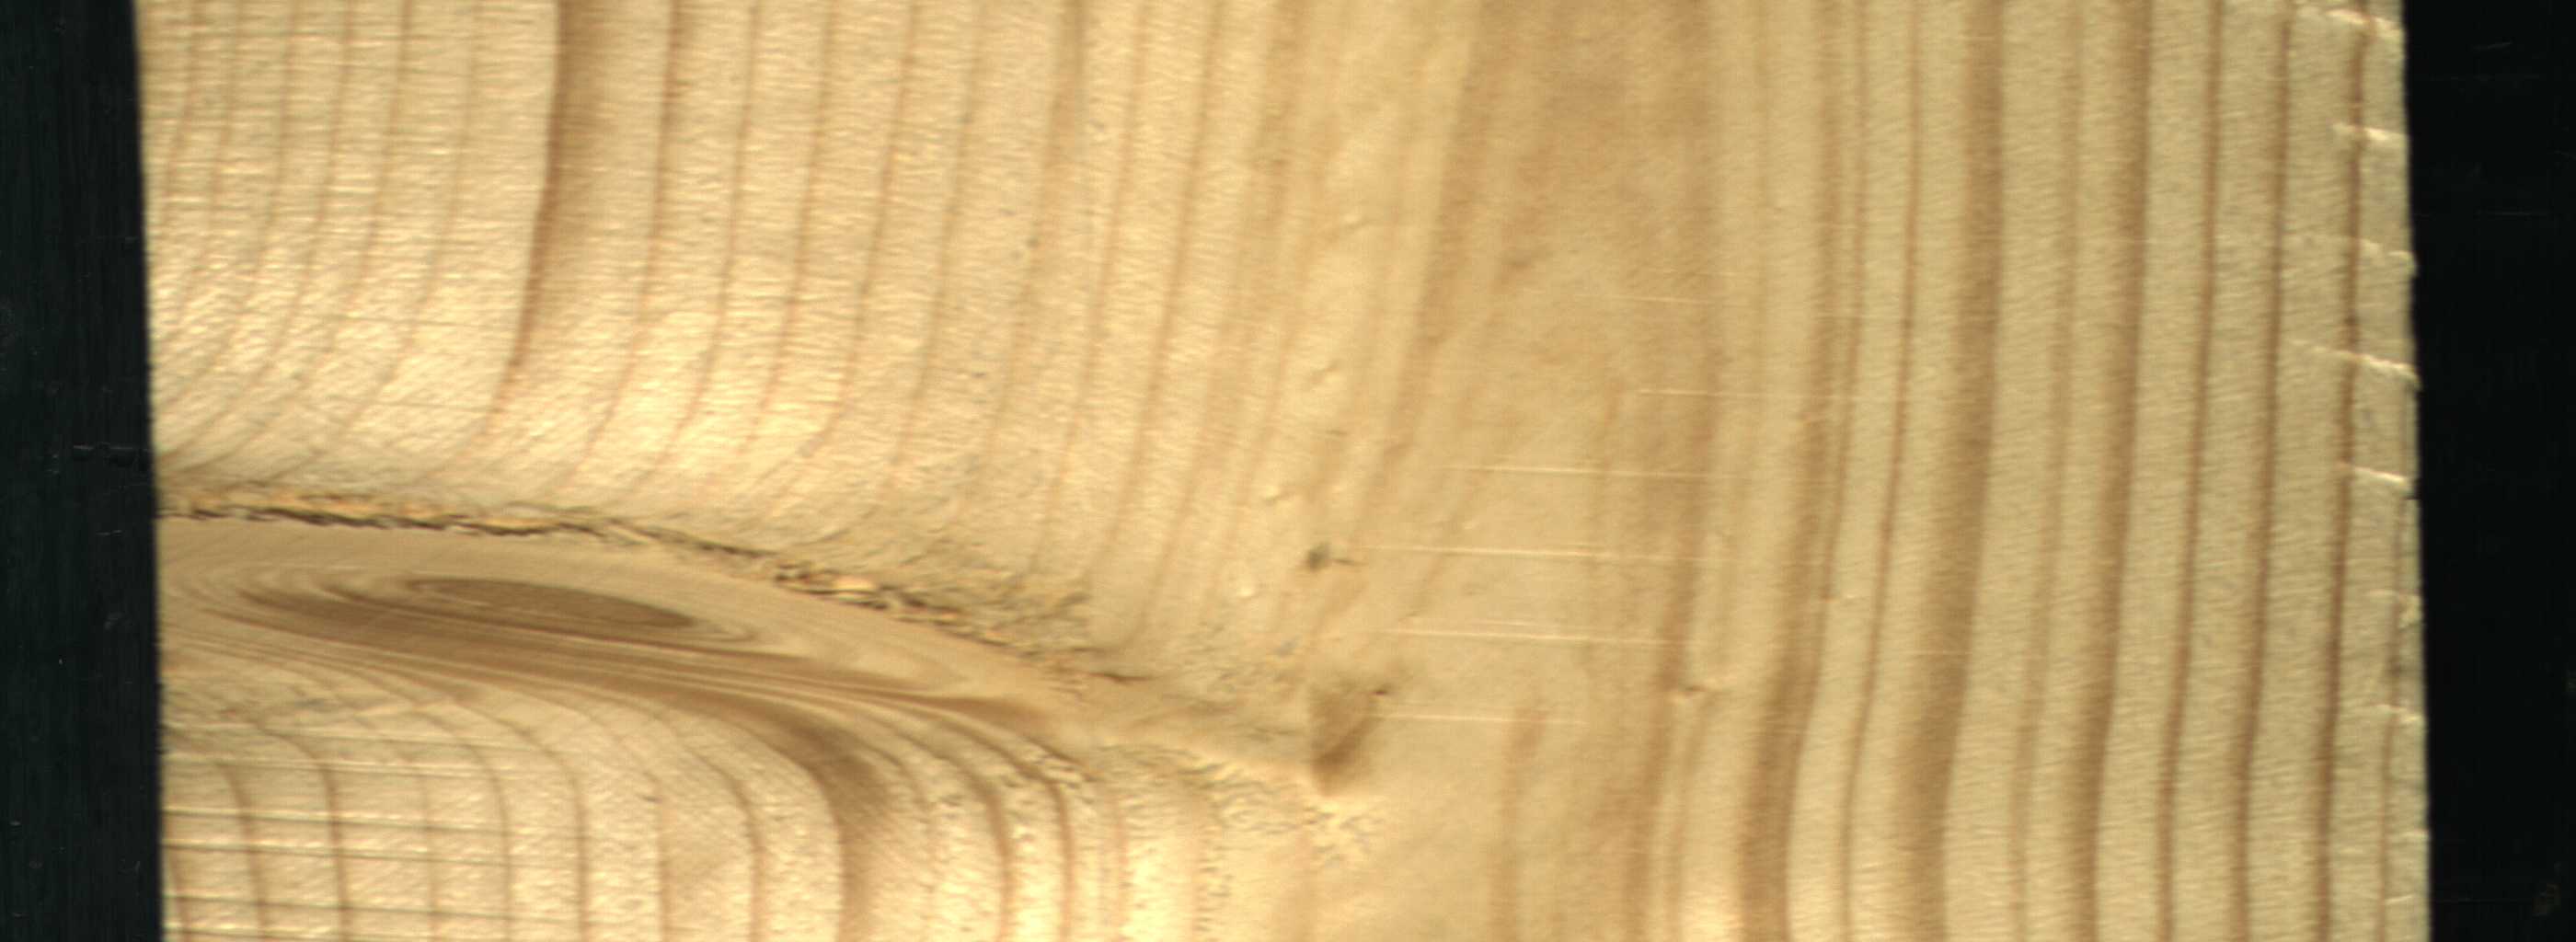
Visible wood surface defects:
Live_Knot